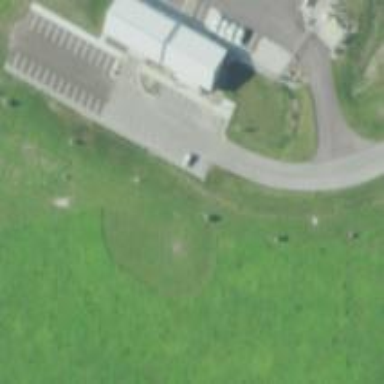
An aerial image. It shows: Disc golf course set in grassy area.